Question: Created a new project ('Web API' with 'MVC 5.1'):

Why does the project has both 'bootstrap.css' and 'bootstrap-theme.css' ?
Which one should I replace when I want the replace the theme ?
P.S. Note that <URL> has an answer related to 'Bootstrap 2'.
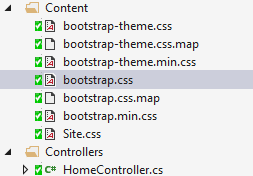
Answer: Because bootstrap has two files almost always. 'bootstrap-theme.css' contains optional theme.
Quoting <URL>
> Fonts from Glyphicons are included, as is the optional Bootstrap theme.